You are looking at the wavelet scalogram of a bearing's acceleration signal. What is the most likely bearing condition (normal, inner_race, outer_race, ball)?
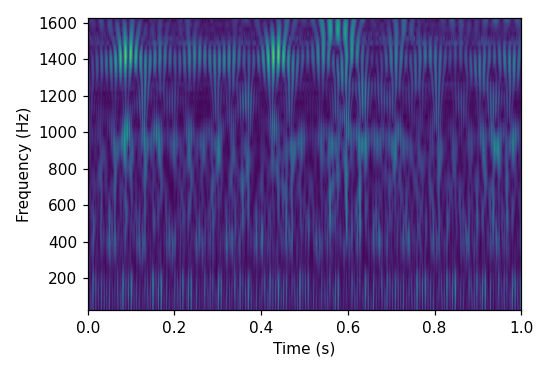
Answer: inner_race